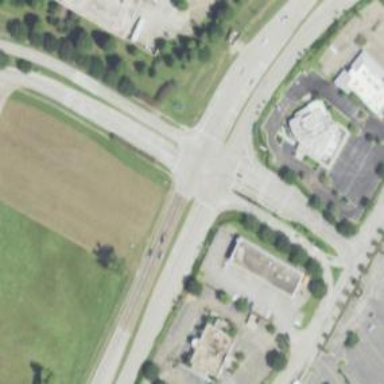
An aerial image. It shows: Secondary link road.